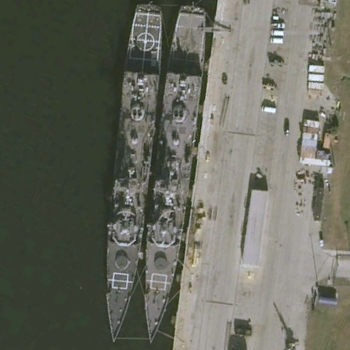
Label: cruiser